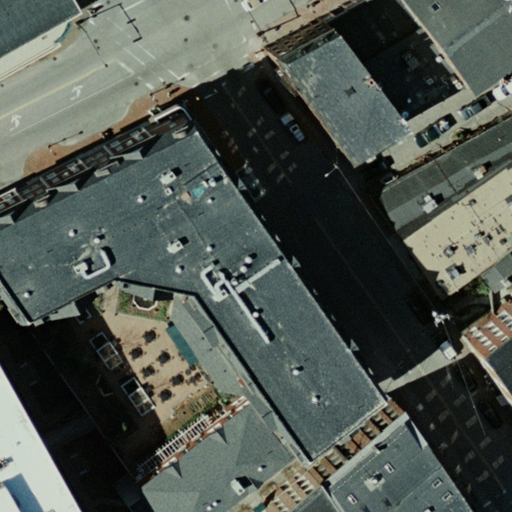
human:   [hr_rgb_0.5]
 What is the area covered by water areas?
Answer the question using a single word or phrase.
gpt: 0m2

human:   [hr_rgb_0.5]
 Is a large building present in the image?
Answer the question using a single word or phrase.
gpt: yes

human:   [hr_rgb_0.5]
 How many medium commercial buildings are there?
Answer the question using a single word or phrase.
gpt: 0

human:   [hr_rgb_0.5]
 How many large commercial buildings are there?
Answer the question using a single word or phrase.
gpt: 2

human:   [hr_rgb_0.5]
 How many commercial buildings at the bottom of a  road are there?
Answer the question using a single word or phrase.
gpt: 1

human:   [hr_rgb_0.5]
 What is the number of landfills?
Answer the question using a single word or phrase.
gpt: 0

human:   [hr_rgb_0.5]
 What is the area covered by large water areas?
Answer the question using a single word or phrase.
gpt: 0m2

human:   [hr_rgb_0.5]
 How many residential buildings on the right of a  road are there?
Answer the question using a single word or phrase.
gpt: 9

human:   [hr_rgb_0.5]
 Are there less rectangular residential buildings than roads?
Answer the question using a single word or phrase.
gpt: no

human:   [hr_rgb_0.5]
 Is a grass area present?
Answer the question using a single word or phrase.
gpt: no

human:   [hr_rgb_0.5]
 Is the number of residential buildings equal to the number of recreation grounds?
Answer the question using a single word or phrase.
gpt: no

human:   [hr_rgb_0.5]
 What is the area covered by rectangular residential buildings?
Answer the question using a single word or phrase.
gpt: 1901m2

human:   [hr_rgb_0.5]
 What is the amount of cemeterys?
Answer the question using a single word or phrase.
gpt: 0

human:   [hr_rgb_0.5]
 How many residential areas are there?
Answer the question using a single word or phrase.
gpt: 0

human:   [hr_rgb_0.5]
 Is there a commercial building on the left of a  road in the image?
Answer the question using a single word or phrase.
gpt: yes

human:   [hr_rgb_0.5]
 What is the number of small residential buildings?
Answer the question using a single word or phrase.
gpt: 4

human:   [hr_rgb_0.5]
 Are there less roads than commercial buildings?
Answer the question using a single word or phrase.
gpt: no

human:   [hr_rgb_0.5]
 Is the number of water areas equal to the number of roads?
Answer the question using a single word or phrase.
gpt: no

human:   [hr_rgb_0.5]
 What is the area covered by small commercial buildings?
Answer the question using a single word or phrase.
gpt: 0m2

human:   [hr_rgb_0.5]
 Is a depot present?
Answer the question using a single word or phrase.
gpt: no

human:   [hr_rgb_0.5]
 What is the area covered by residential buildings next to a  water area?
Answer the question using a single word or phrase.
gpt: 0m2

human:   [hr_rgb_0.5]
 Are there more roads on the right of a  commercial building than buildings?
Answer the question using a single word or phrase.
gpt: no

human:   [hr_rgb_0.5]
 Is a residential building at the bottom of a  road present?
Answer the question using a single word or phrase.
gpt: yes

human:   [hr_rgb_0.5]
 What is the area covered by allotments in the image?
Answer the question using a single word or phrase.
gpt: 0m2

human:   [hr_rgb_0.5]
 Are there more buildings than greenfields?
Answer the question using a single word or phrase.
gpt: yes

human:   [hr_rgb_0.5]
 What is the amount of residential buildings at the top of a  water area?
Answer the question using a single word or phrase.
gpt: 0

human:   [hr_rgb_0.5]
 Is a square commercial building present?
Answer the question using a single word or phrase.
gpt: no

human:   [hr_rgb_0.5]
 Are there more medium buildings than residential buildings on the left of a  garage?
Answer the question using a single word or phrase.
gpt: yes

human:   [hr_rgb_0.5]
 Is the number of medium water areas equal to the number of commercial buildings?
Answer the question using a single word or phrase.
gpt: no

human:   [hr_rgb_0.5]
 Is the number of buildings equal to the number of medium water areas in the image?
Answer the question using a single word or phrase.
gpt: no

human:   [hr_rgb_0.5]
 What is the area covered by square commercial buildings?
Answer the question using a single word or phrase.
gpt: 0m2

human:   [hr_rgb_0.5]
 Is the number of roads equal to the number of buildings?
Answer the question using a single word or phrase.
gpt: no

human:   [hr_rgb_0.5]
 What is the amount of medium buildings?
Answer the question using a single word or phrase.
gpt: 8

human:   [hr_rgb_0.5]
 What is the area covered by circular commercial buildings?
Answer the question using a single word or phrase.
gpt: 0m2

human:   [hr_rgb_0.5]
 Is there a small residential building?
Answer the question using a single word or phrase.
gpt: yes

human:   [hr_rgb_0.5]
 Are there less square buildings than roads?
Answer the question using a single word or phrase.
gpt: yes